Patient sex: M
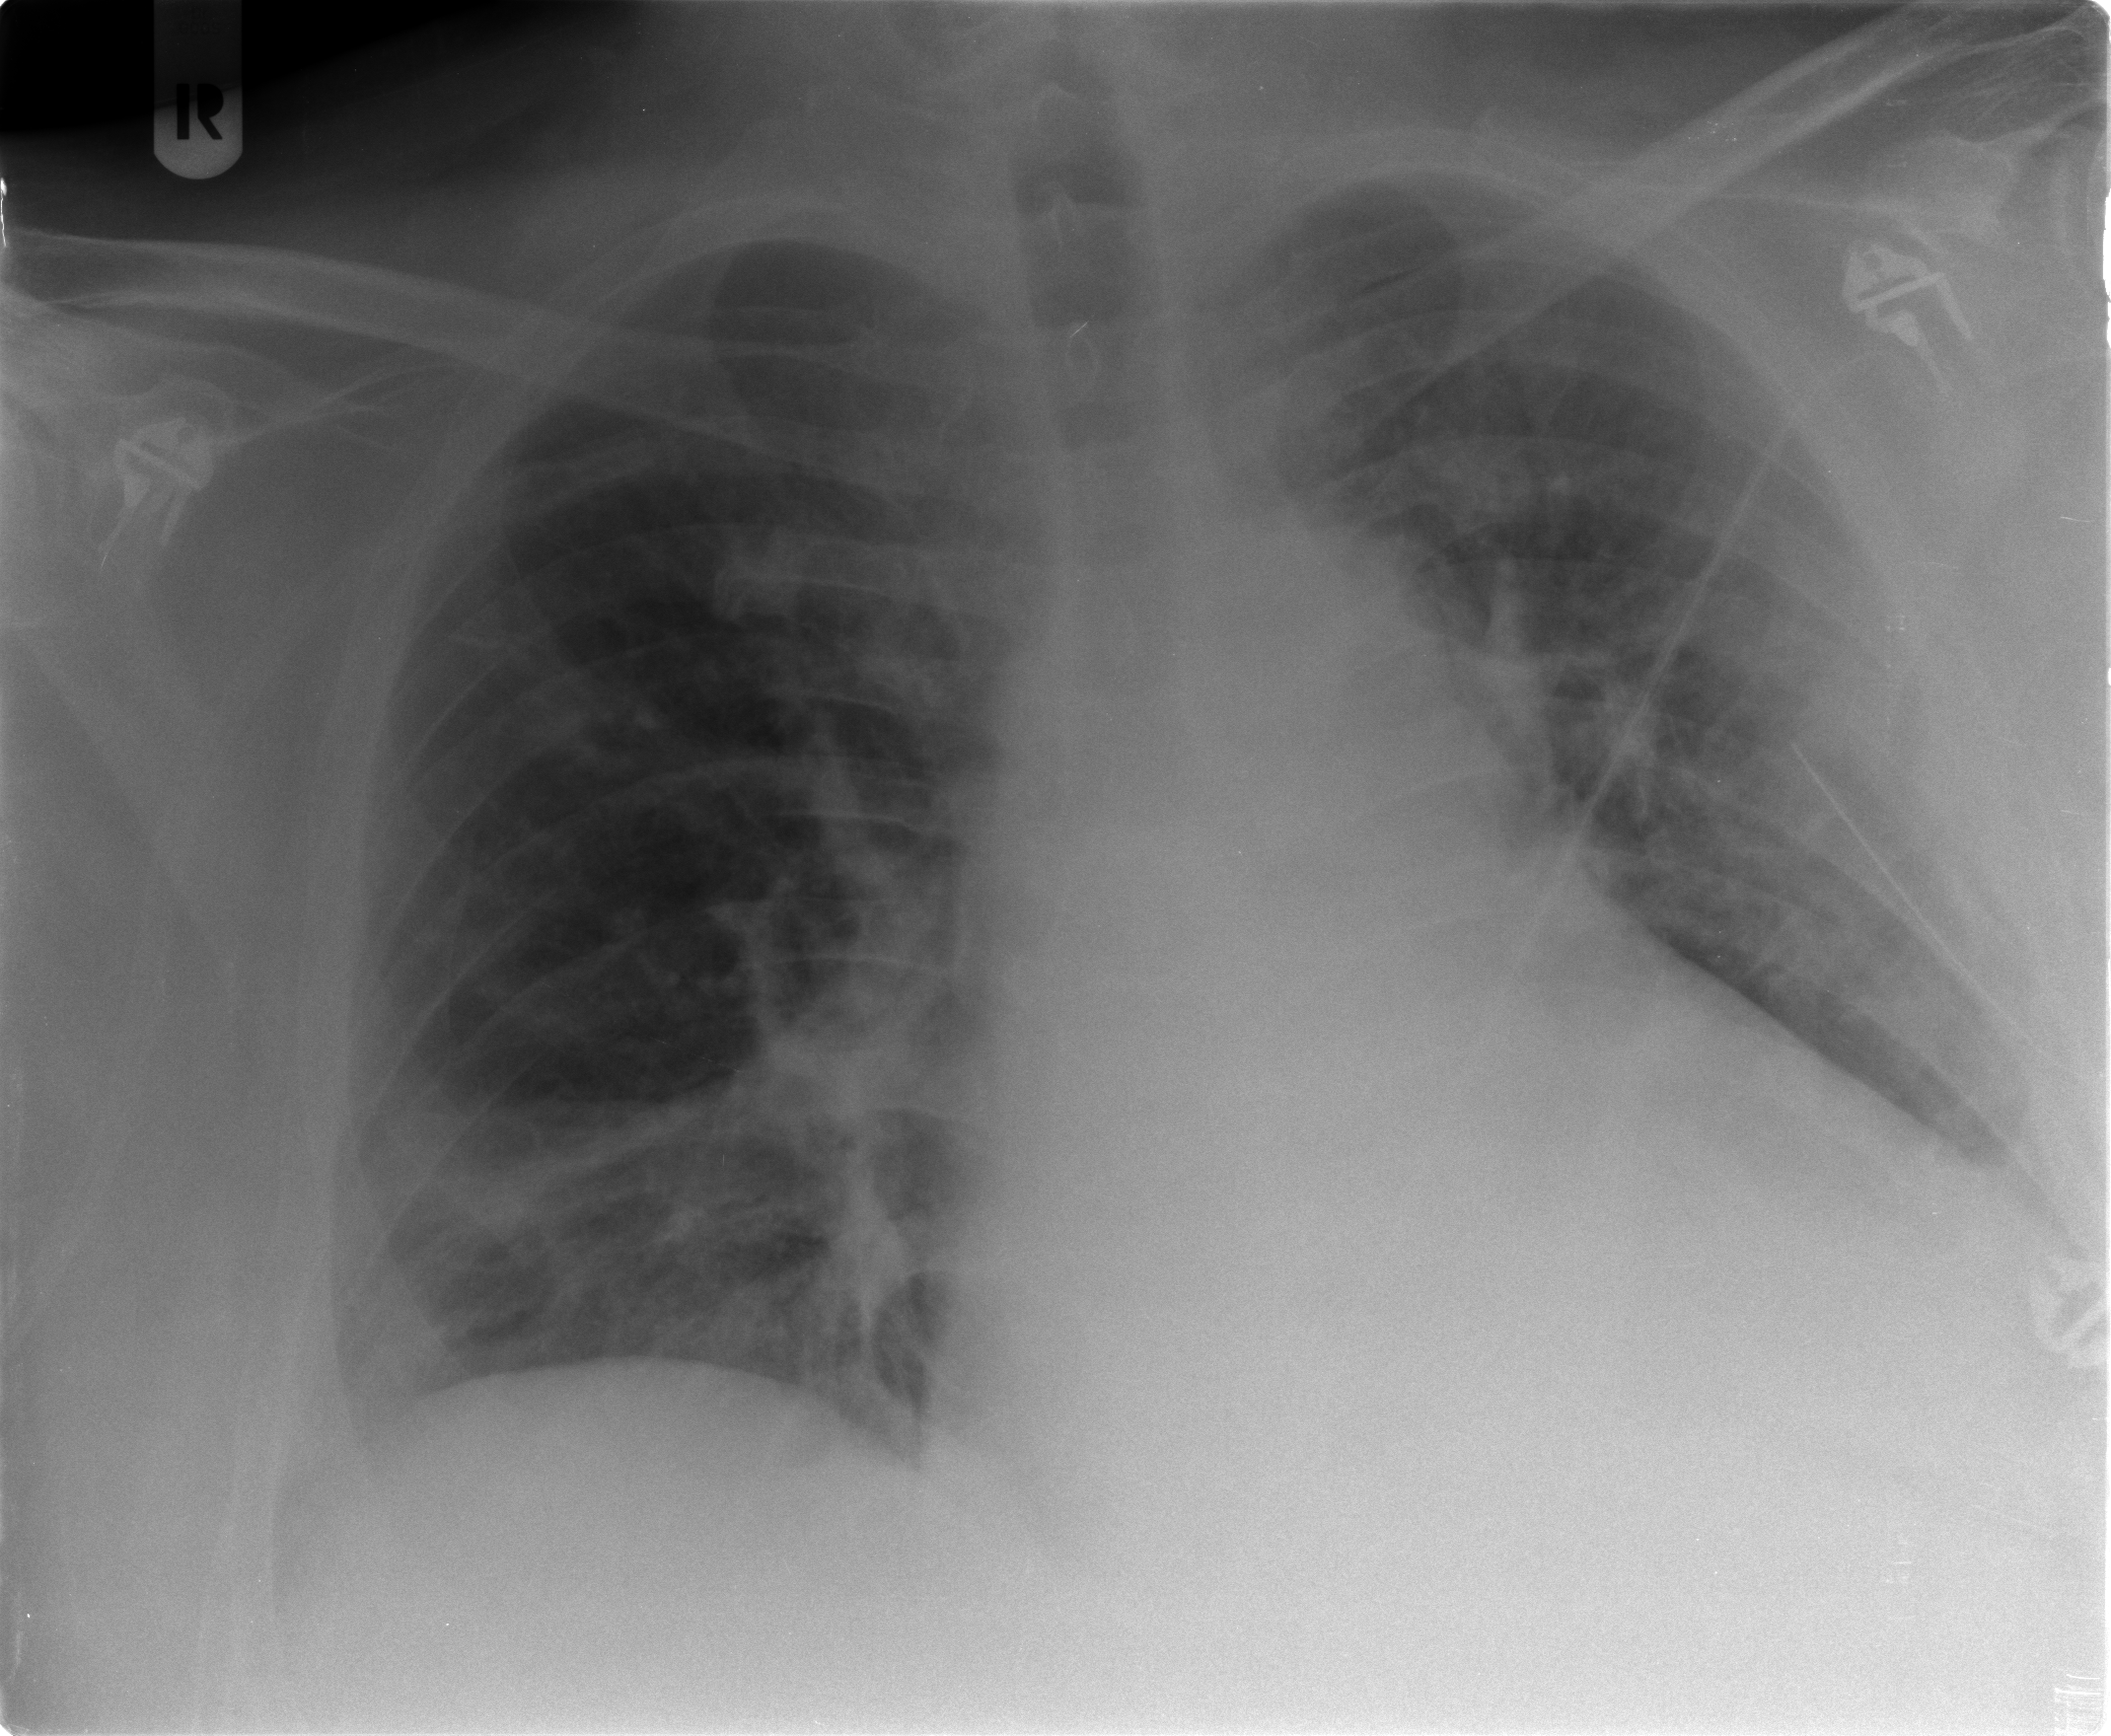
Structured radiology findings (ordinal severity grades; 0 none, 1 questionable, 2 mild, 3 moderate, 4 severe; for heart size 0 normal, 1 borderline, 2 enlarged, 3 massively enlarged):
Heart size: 3
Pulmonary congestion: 3
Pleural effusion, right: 0
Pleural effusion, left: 1
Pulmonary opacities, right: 0
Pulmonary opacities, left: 0
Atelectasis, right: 2
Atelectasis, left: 2